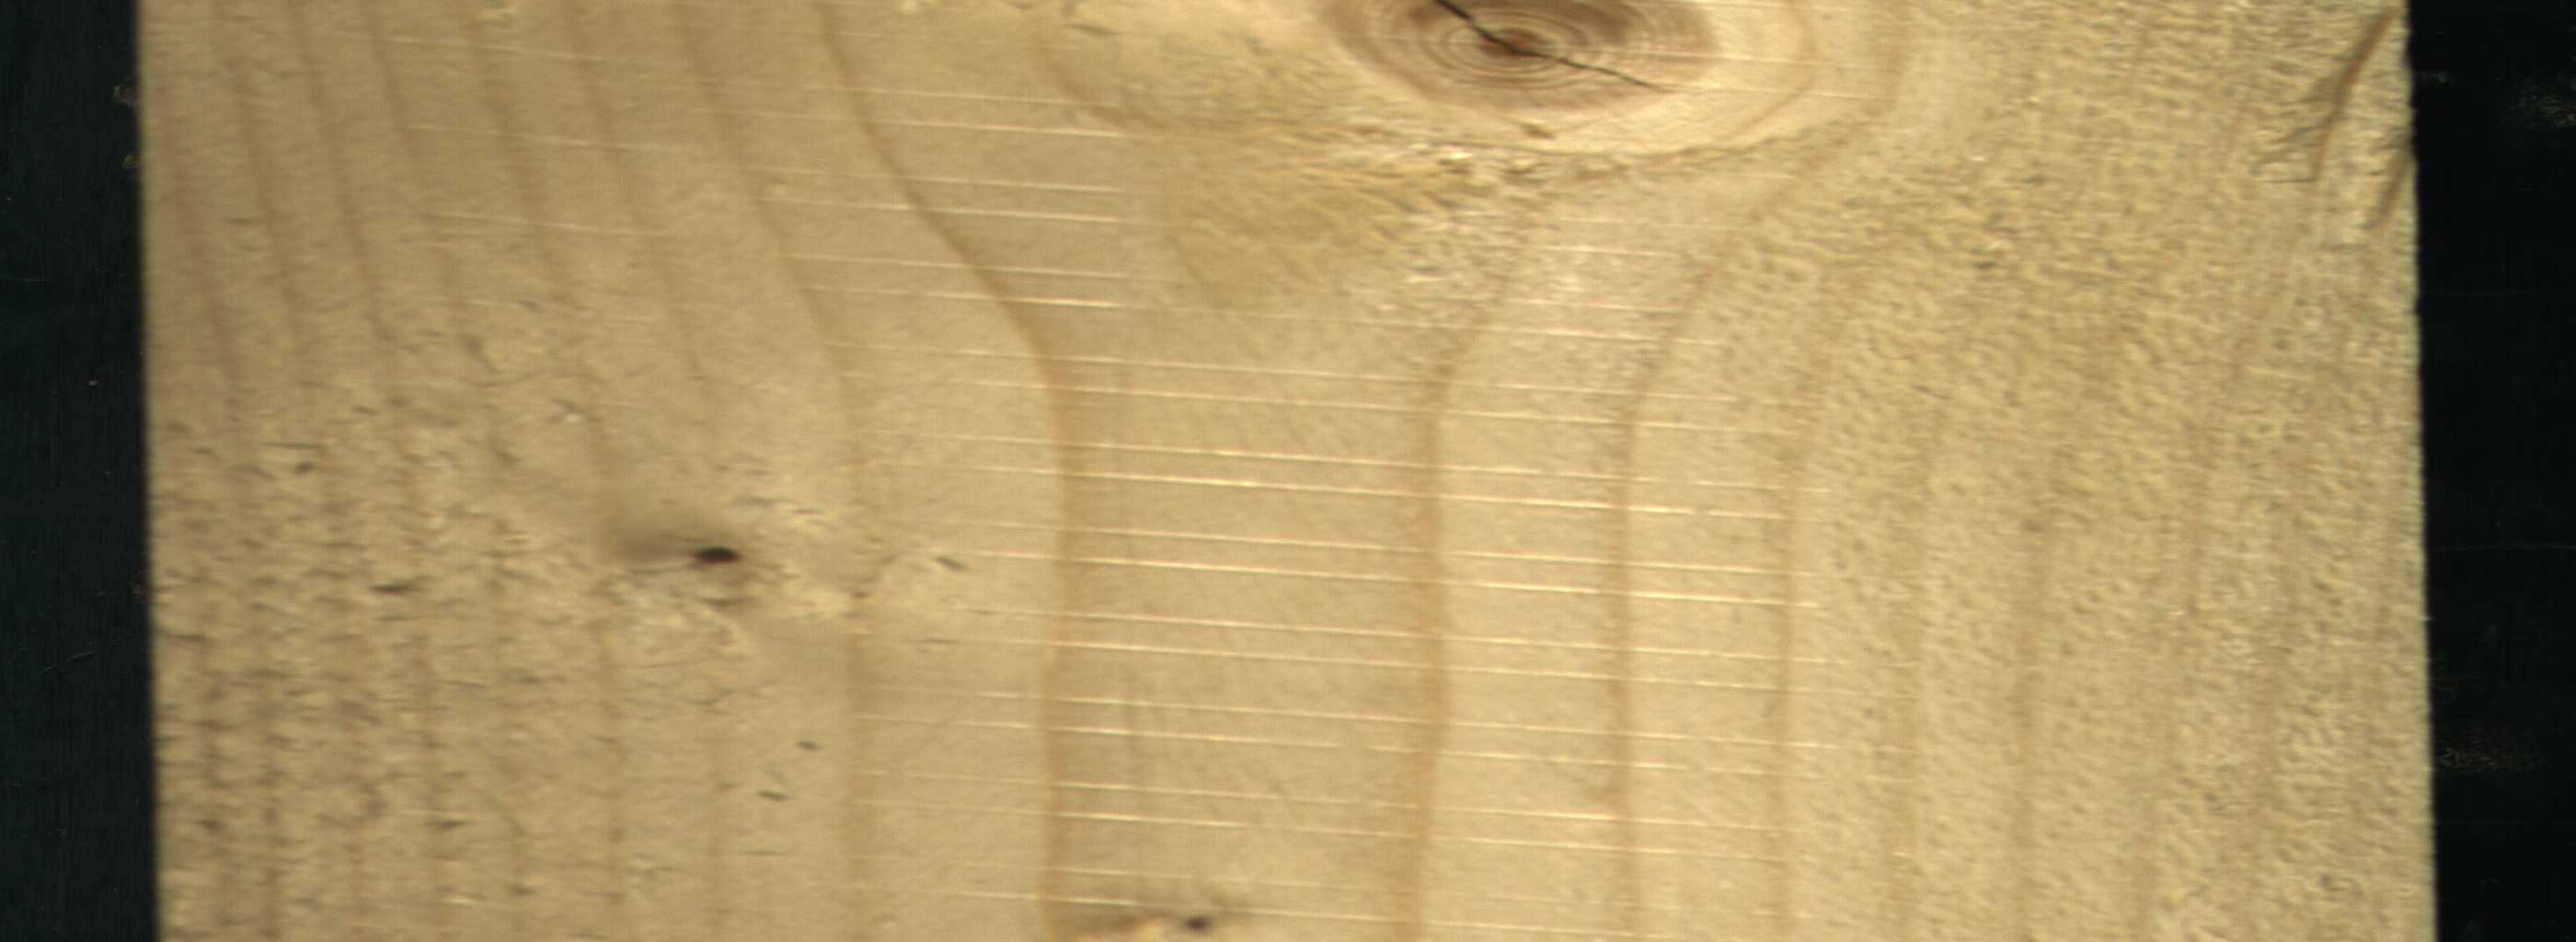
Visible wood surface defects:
knot_with_crack
Dead_Knot